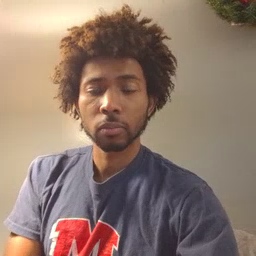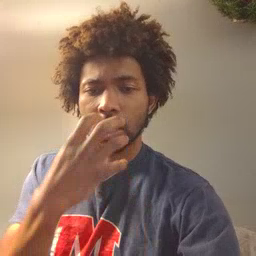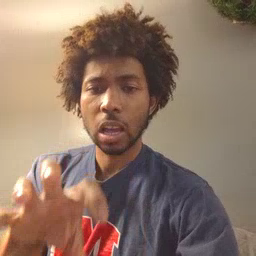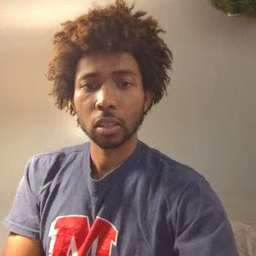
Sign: hot